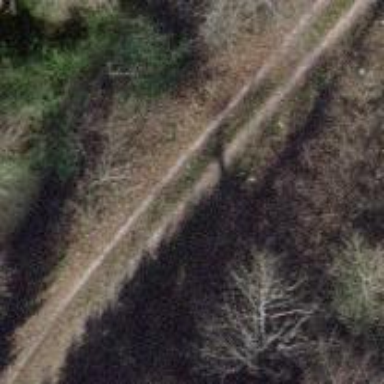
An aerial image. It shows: Well-maintained track road with grade 1 tracktype.